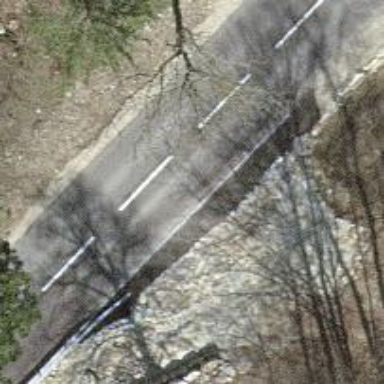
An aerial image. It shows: Track road on bridge with rough grade 5 surface.